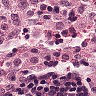
Metastatic tissue present: no